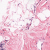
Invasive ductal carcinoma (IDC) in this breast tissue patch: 0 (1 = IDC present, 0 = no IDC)